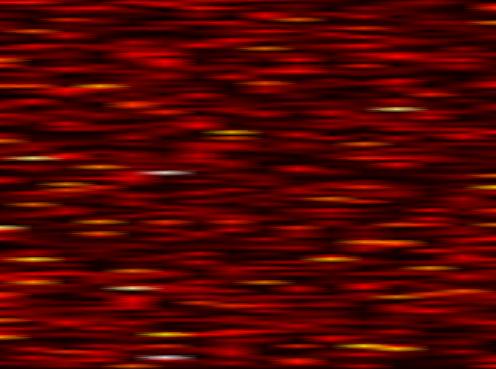
Label: FOFDM